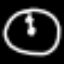
Label: clock